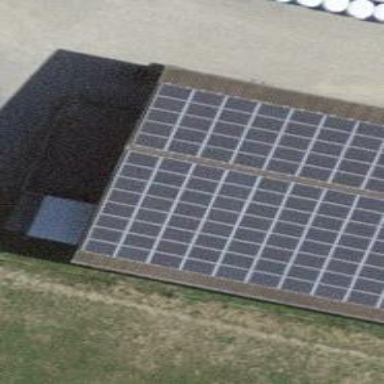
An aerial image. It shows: Solar power generator utilizing photovoltaic technology with solar photovoltaic panels.